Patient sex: M
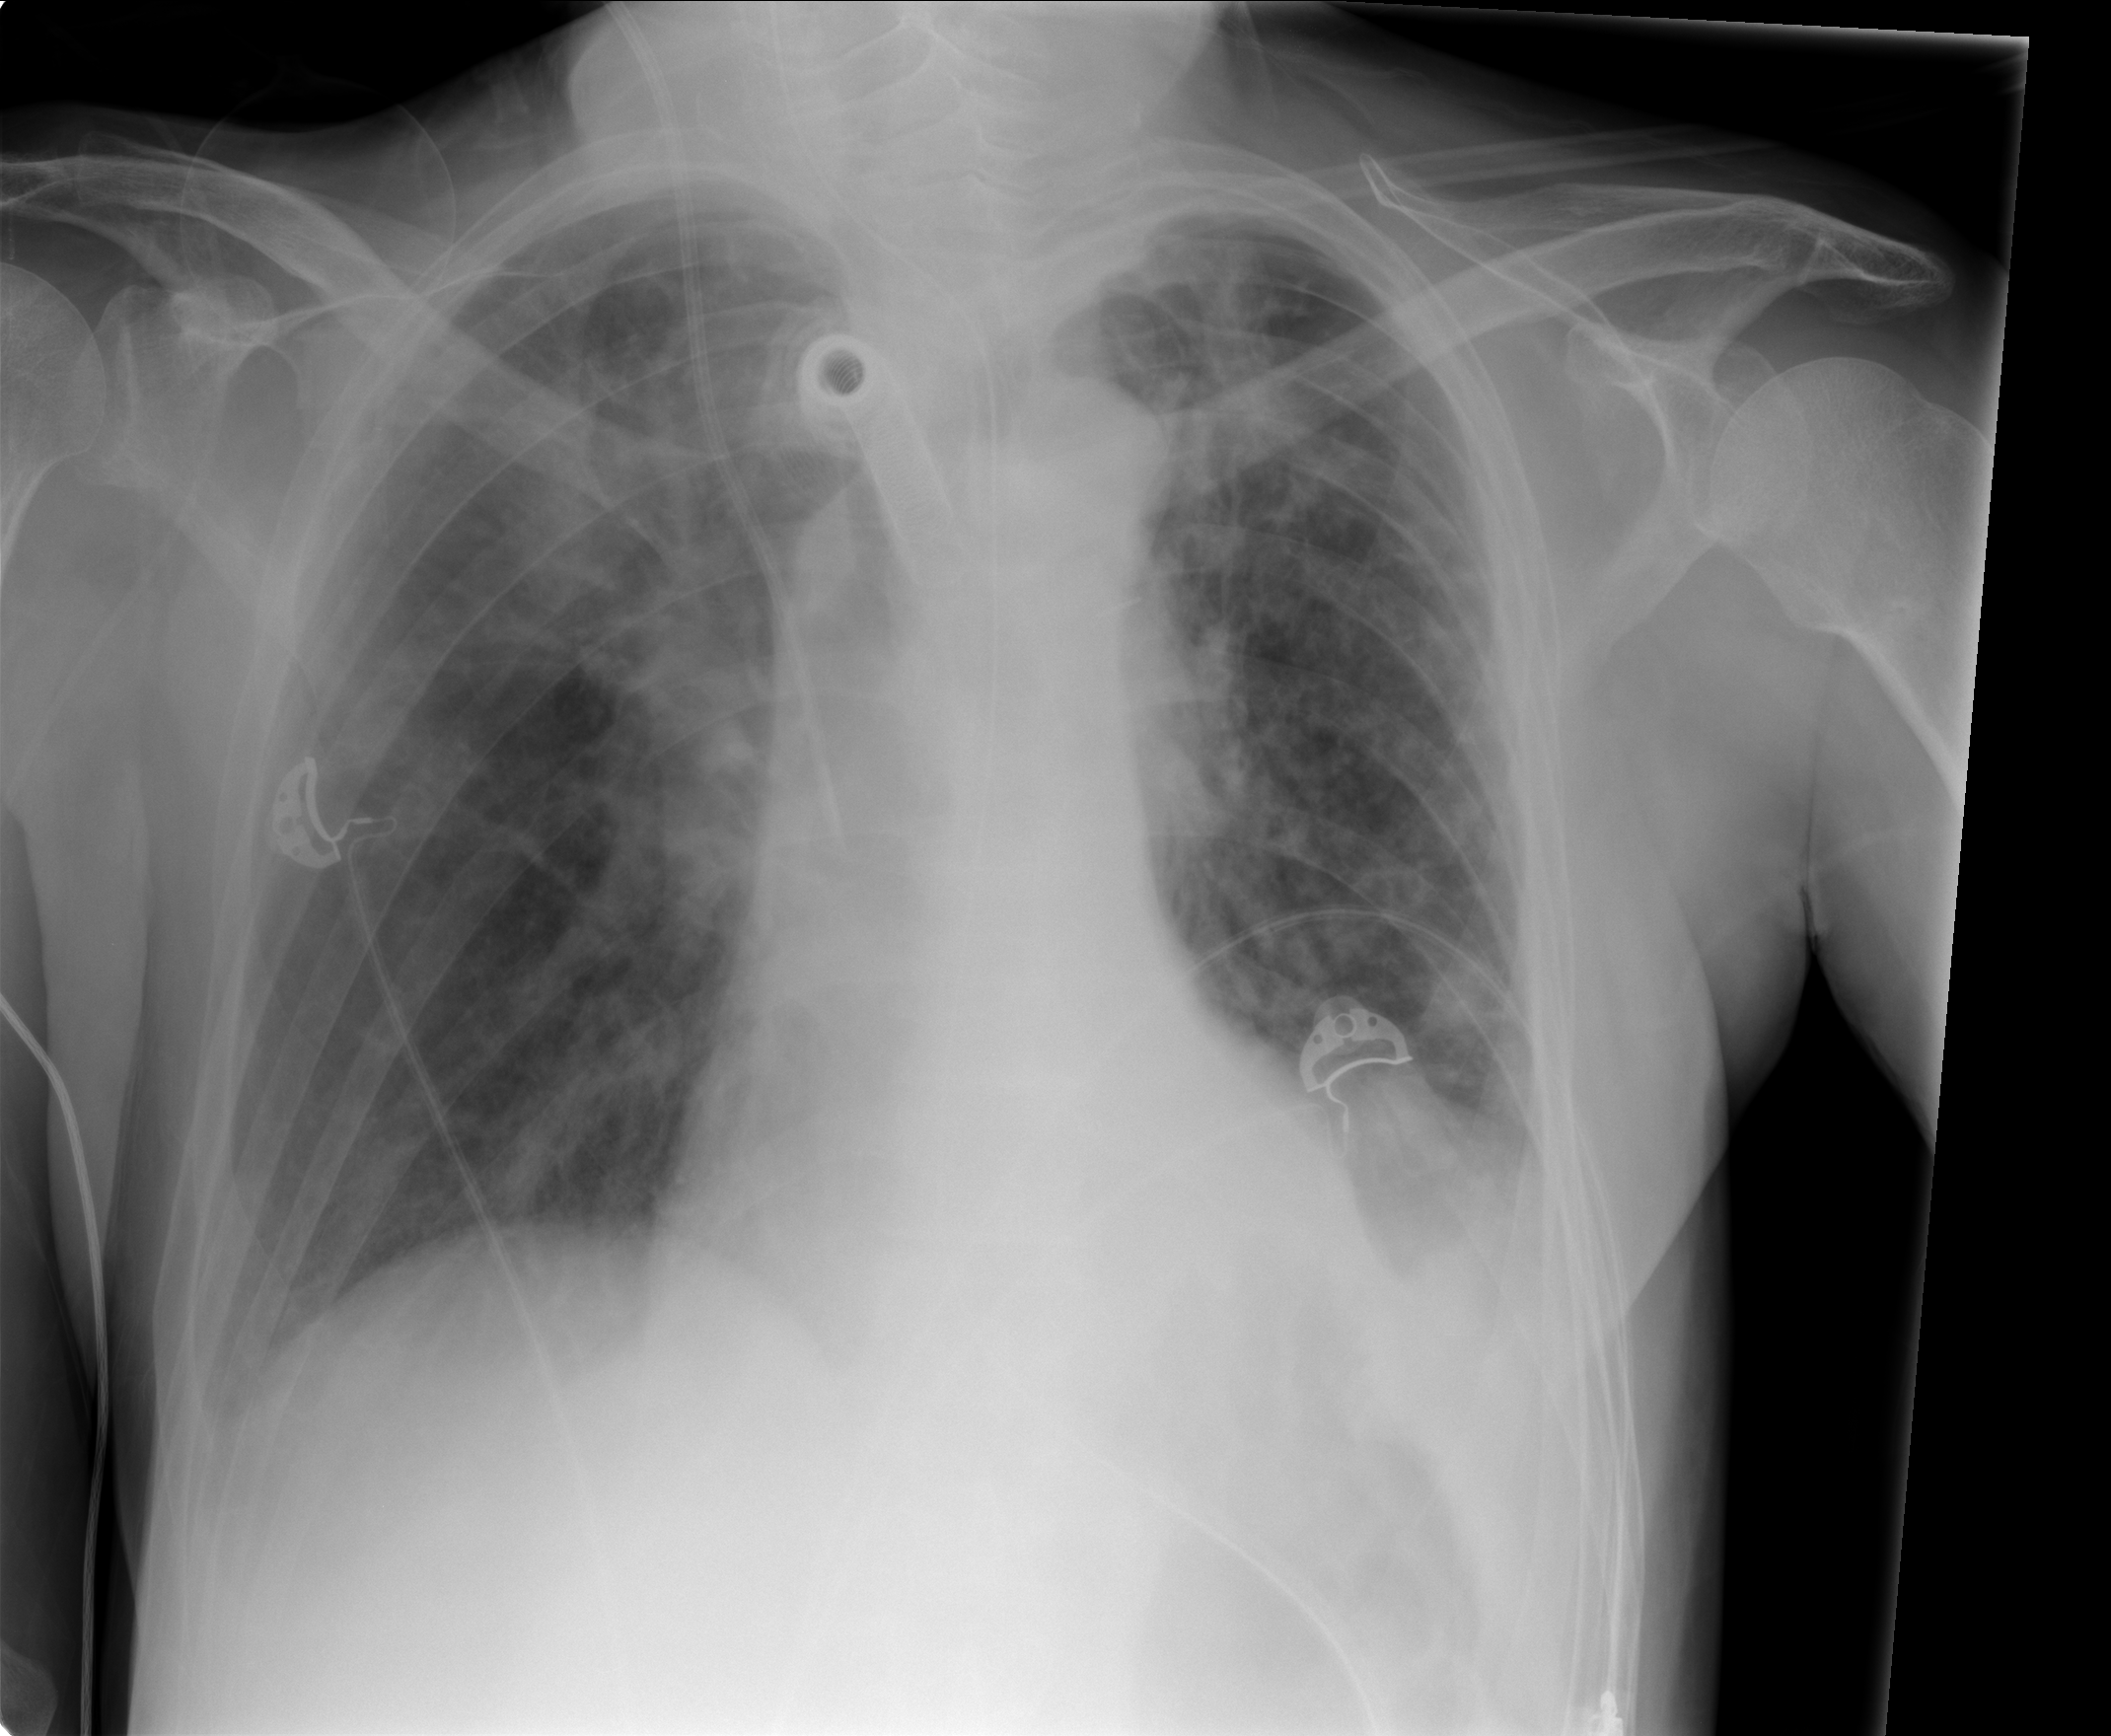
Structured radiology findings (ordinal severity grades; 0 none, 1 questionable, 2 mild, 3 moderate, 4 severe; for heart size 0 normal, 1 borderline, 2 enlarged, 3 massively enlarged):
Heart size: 0
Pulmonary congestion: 3
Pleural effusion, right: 0
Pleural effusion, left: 2
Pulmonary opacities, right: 4
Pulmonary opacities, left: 3
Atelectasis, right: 2
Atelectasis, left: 2